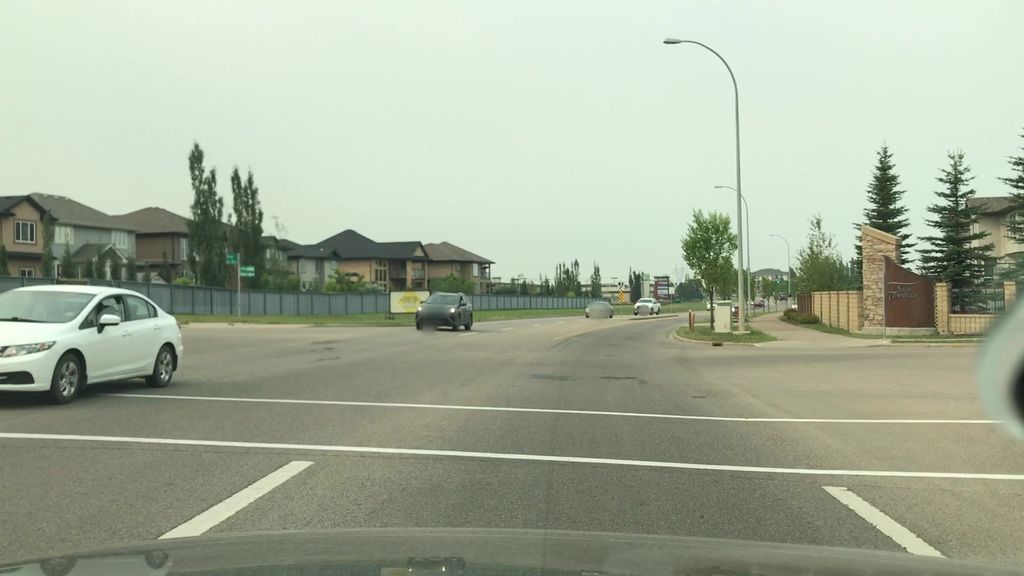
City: edmonton